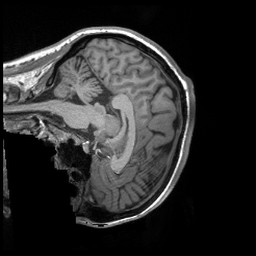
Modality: T1w
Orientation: sagittal
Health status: ill
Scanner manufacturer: siemens
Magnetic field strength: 3 T
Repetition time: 2.3 s
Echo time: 0.00243 s